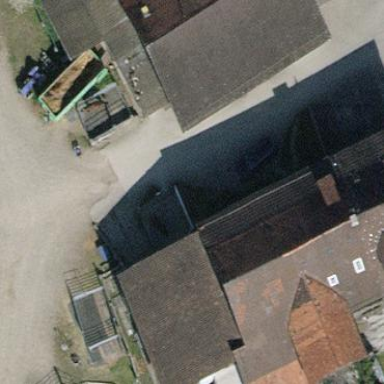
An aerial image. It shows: Terrace building.